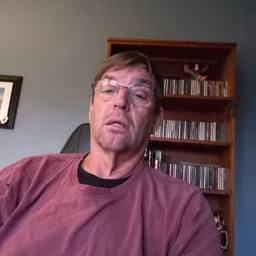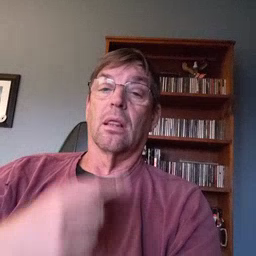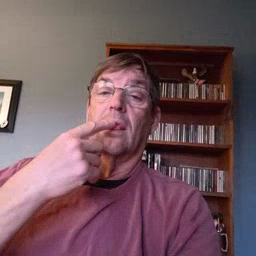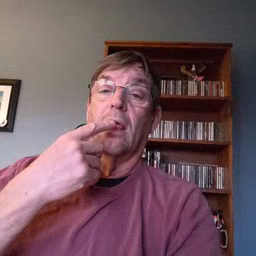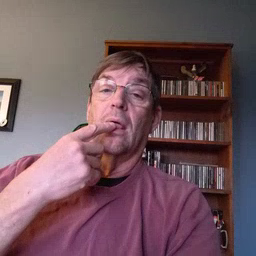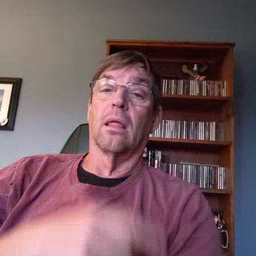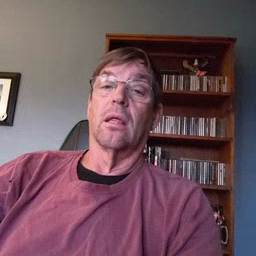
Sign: tongue